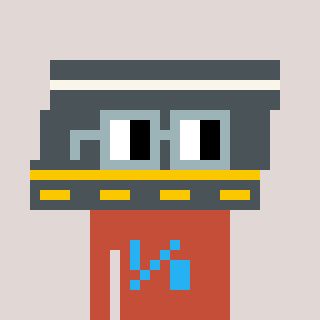
a pixel art character with square dark gray glasses, a road-shaped head and a rust-colored body on a warm background